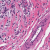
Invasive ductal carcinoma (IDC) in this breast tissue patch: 0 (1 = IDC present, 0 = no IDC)